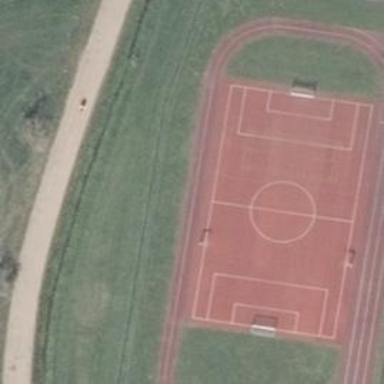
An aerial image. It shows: Multi-sport pitch with tartan surface for leisure activities on land.